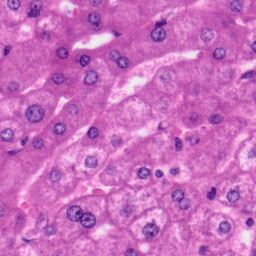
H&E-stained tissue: Liver